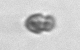
Label: Heterocapsa_rotundata